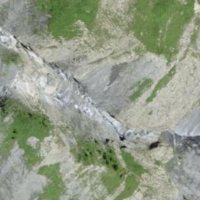
EUNIS habitat code: 48
Species observed at this site:
Tichodroma muraria